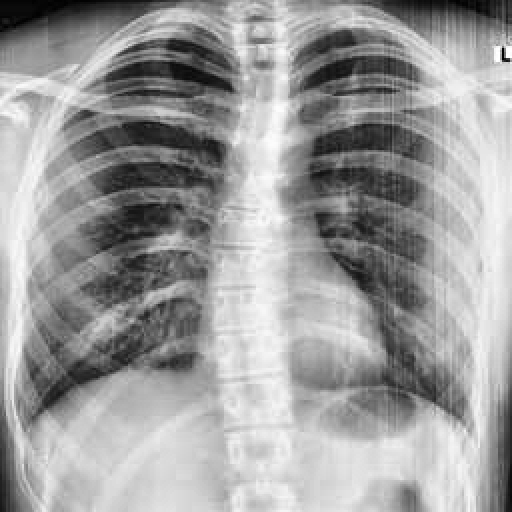
Finding: NORMAL